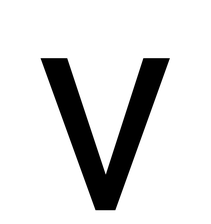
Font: Roboto_Regular